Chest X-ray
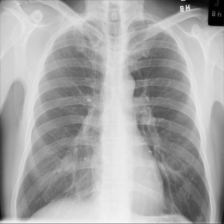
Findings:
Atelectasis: negative
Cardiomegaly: negative
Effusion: negative
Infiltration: negative
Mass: positive
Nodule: positive
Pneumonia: negative
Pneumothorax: negative
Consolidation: negative
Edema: negative
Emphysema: negative
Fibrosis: negative
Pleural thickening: negative
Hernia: negative